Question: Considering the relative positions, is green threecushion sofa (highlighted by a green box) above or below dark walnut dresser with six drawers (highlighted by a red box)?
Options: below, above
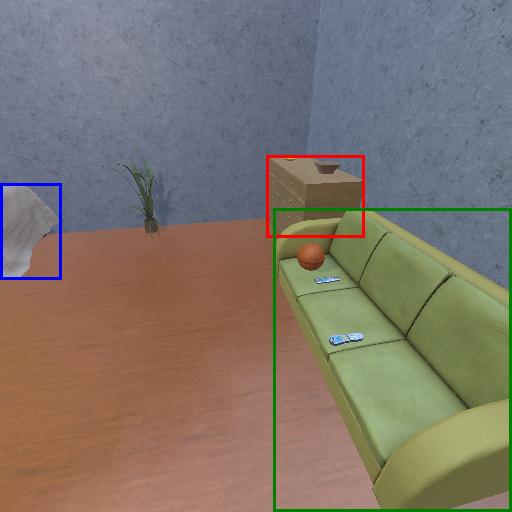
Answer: below